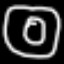
Label: donut